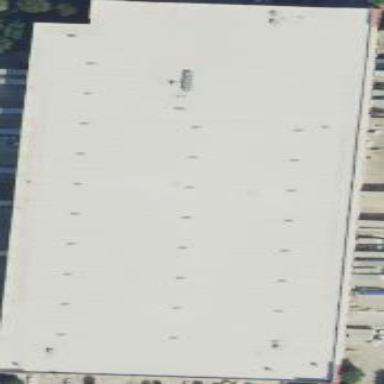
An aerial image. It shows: Warehouse.